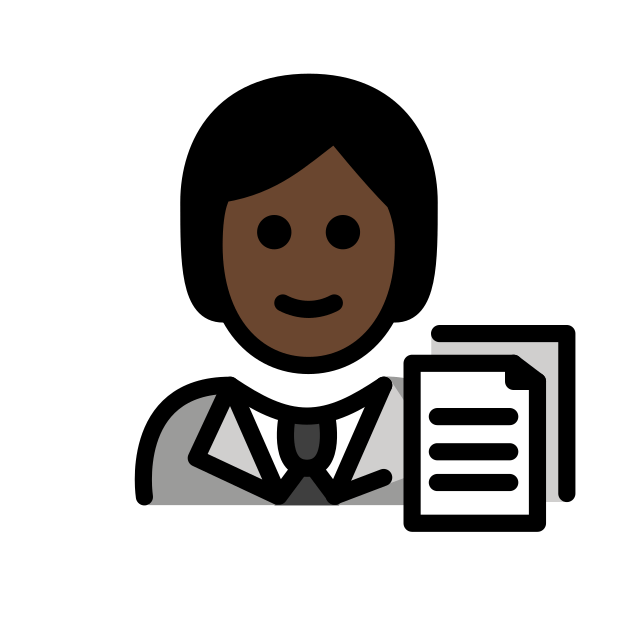
office worker: dark skin tone